Field crop: maize
Growth stage: 2
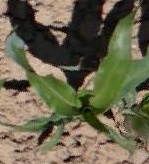
Species: maize